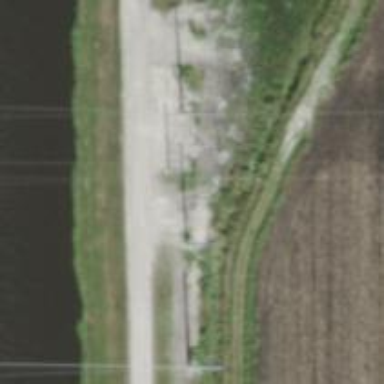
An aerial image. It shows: H-frame design pole for power lines.